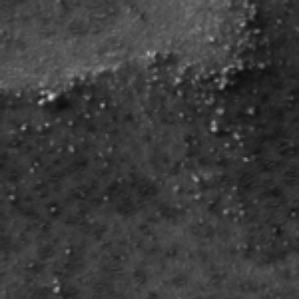
Label: frost